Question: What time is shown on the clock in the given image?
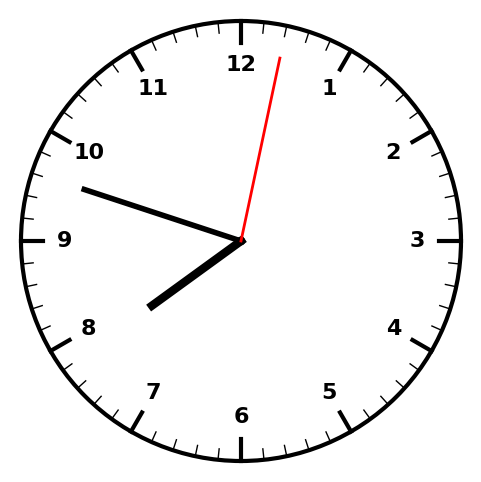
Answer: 07:48:02